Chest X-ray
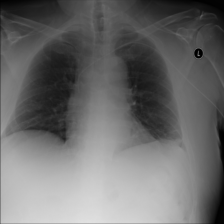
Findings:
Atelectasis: positive
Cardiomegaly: negative
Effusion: negative
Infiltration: negative
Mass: negative
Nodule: negative
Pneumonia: negative
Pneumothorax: negative
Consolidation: negative
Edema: negative
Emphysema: negative
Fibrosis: negative
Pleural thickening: negative
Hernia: negative